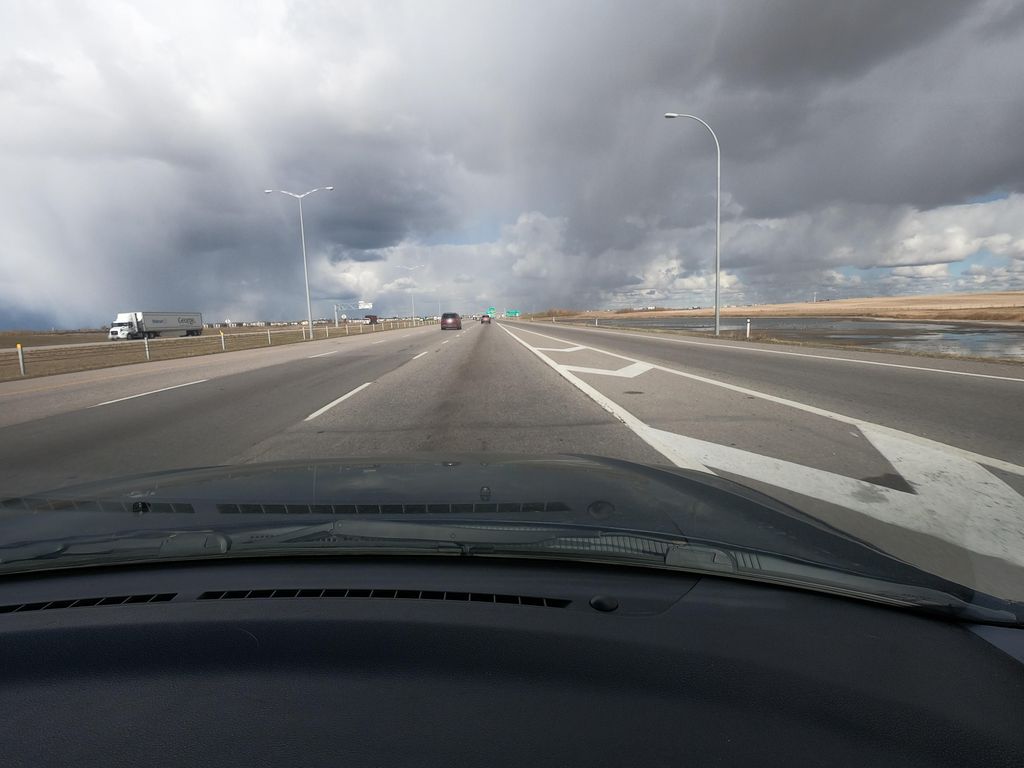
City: calgary